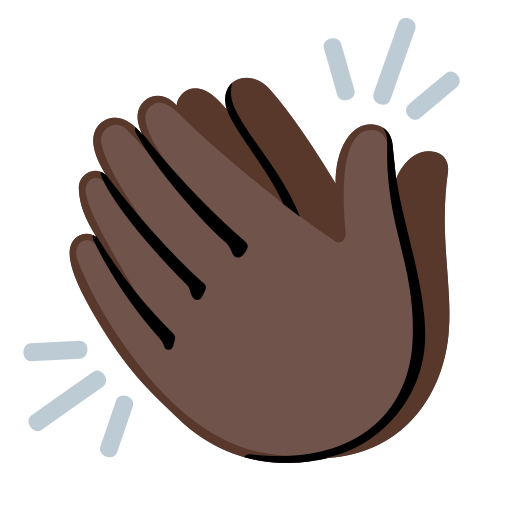
Emoji: 👏🏿